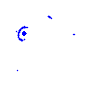
Particle: kaon